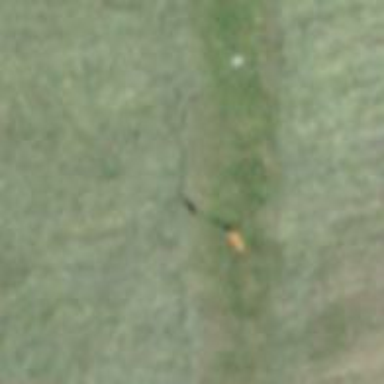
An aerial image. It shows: Pole with roof-covered pipeline marker.